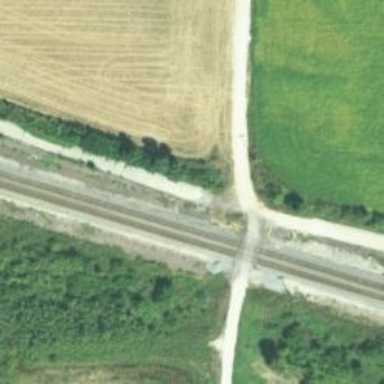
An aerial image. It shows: Unclassified road.